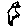
Label: bird